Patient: sex M, age 71
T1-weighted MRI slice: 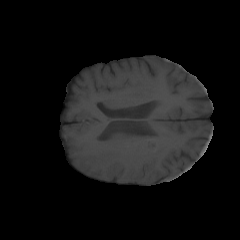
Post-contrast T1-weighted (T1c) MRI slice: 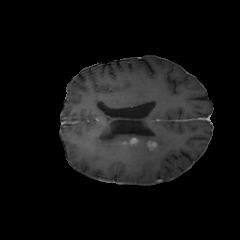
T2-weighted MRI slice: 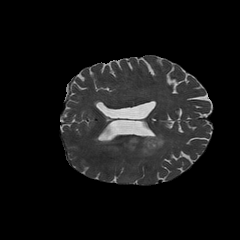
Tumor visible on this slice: yes
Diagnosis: Glioblastoma, IDH-wildtype
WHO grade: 4